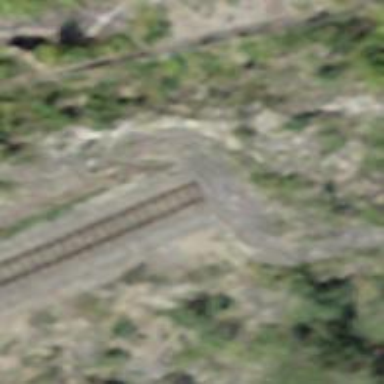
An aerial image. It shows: Narrow-gauge railway tunnel with electrified tracks and single track inside.